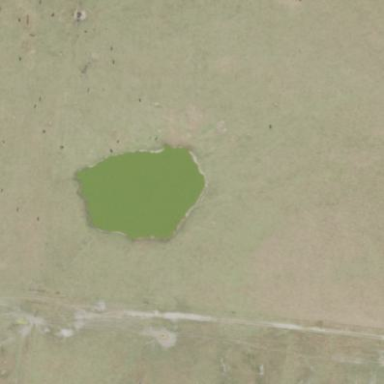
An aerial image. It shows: Reservoir of water.